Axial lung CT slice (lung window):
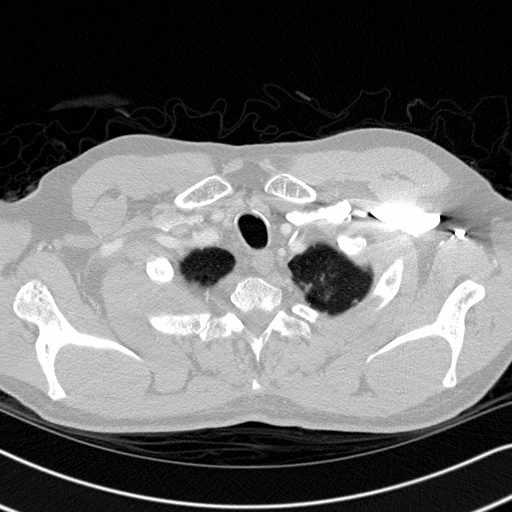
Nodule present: no